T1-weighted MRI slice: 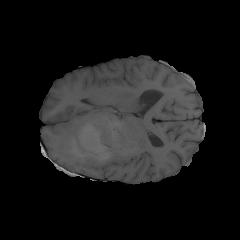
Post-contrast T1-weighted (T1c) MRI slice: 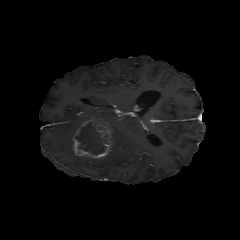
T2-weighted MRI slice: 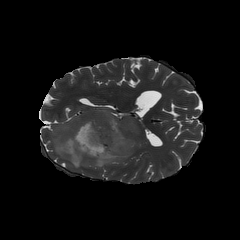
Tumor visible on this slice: yes